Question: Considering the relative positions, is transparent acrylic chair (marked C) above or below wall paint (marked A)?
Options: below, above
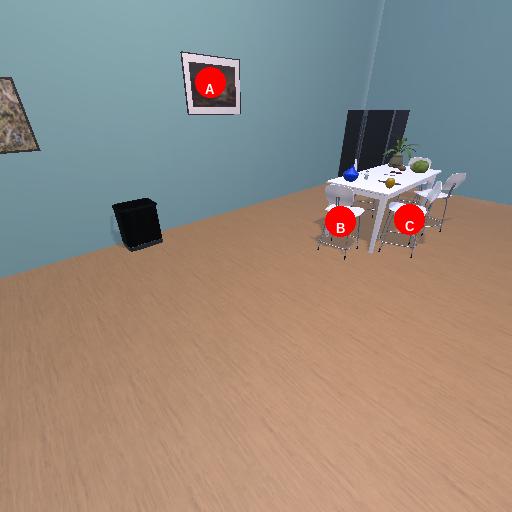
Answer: below